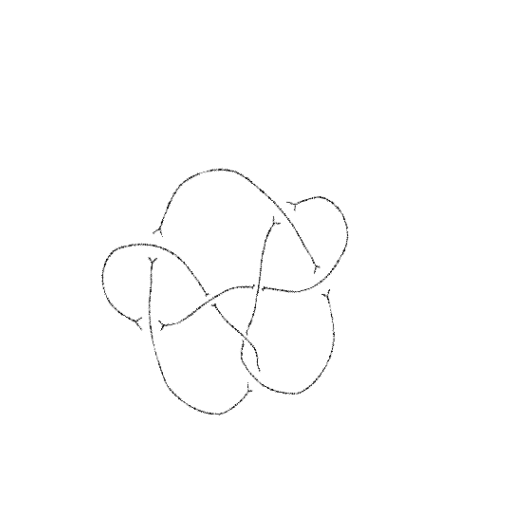
Crossing number: 8